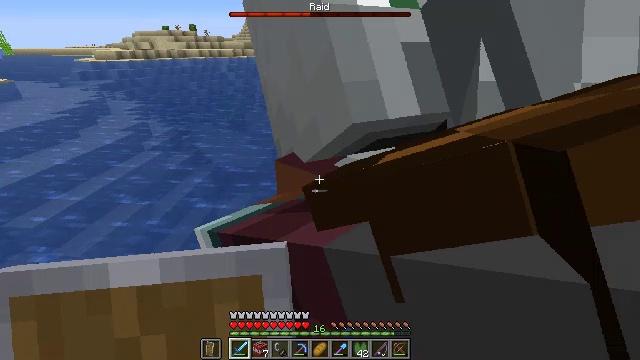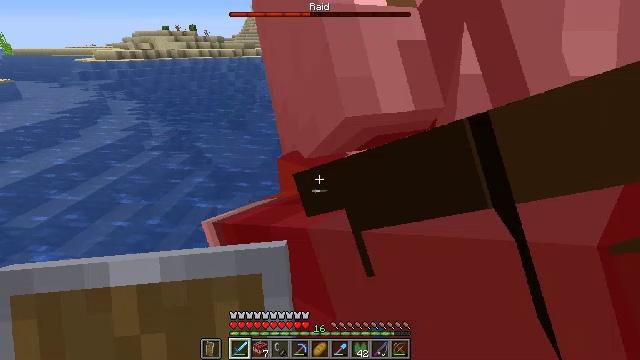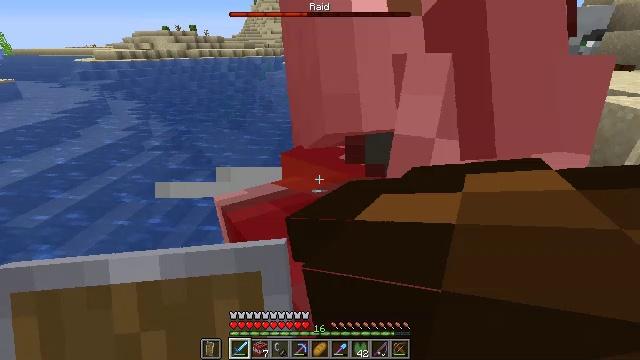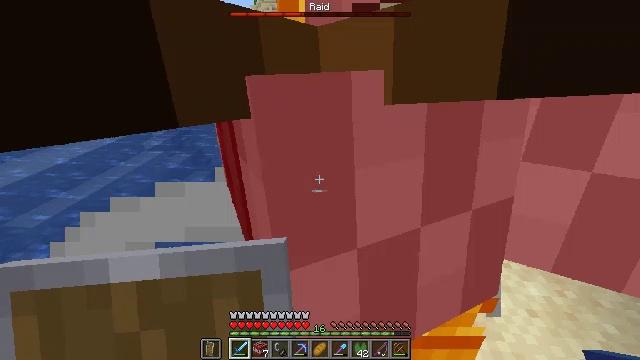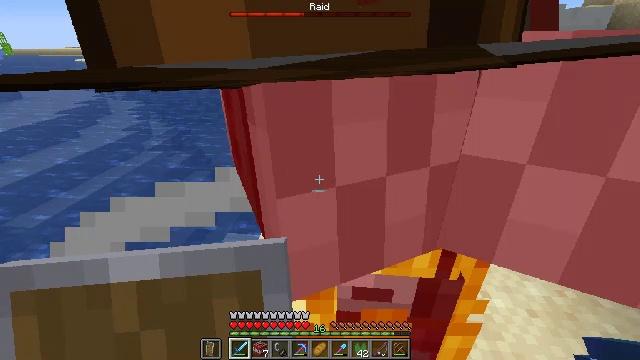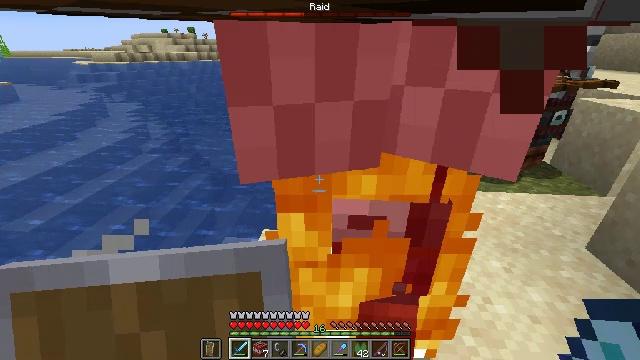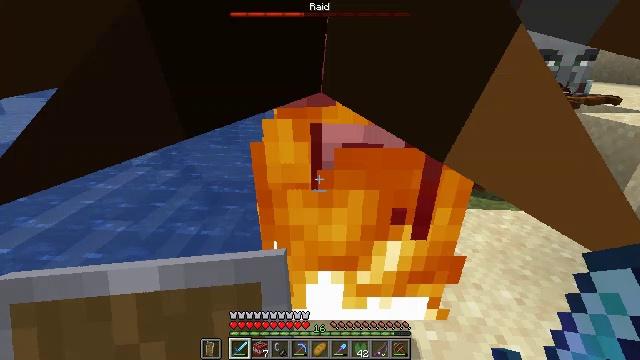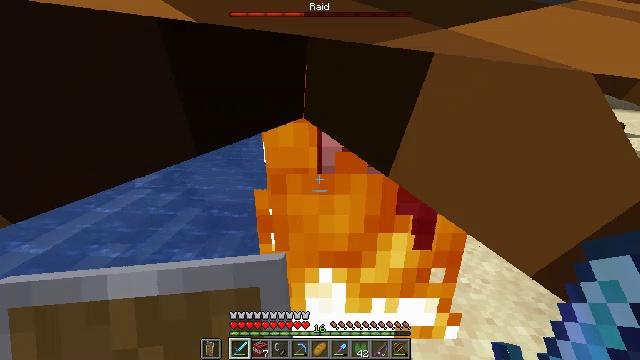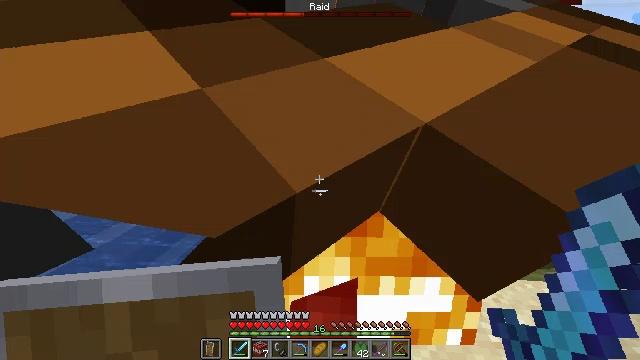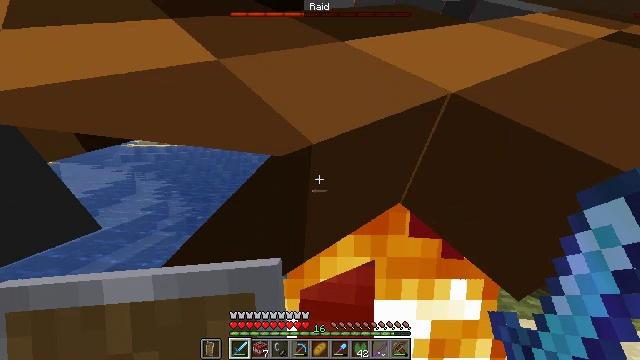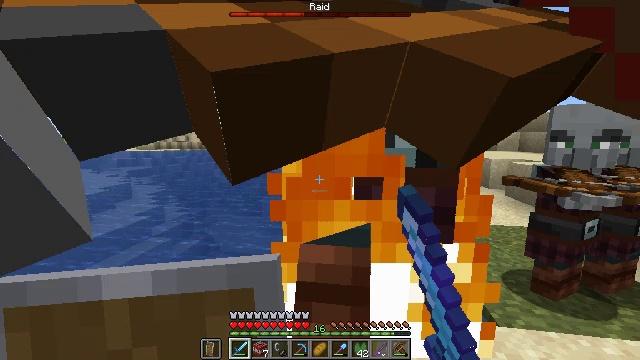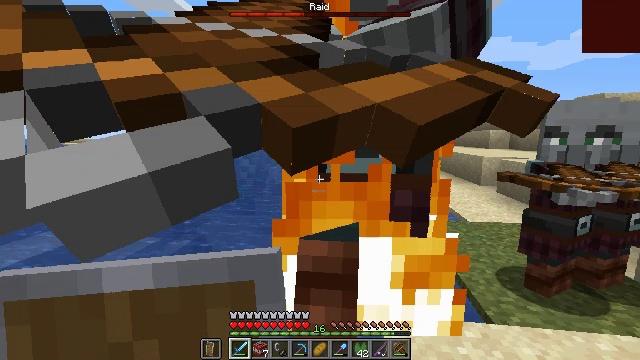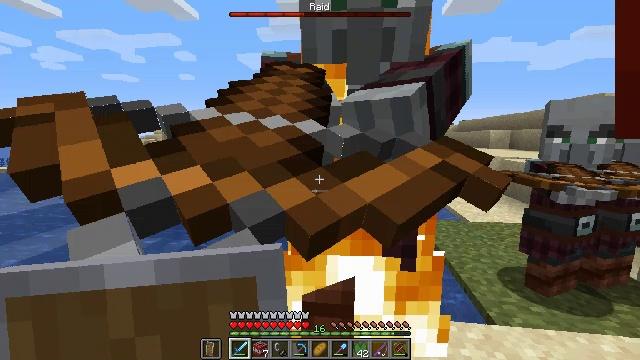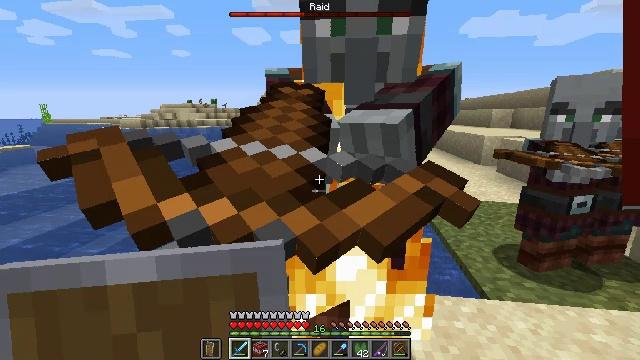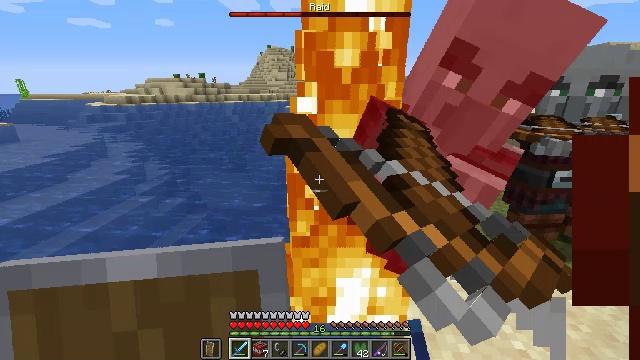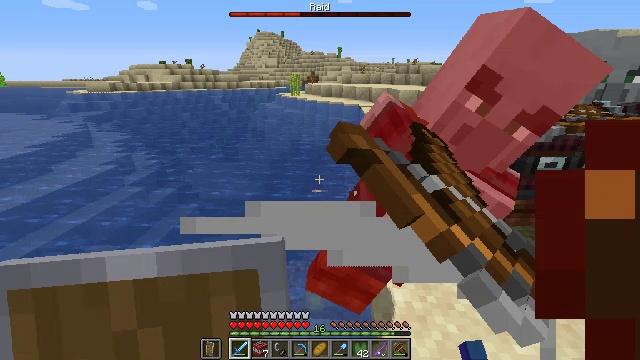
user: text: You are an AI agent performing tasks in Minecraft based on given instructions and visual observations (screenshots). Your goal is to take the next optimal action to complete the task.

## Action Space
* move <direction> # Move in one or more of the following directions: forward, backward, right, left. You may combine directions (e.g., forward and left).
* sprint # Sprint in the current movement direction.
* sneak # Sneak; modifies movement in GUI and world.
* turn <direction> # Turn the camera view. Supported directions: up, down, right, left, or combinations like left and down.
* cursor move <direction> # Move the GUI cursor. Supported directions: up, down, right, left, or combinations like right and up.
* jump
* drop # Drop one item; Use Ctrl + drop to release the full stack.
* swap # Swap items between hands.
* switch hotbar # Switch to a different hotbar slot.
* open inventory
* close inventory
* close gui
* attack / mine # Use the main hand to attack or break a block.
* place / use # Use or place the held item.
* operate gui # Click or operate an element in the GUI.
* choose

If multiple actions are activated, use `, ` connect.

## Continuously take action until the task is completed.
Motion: motion action
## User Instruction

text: Kill a pillager.
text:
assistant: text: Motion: no_op
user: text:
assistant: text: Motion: no_op
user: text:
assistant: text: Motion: no_op
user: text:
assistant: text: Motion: no_op
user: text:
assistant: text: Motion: move forward
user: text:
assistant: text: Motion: move forward, turn right and up
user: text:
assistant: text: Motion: move forward, turn up
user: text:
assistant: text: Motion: move forward, turn left and up
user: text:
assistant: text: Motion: turn left and up, attack / mine
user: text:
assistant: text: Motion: attack / mine
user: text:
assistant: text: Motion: turn right, attack / mine
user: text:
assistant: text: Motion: attack / mine
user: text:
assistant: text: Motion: turn down
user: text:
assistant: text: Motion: turn right and down
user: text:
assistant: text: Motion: turn right and down
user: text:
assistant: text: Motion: no_op
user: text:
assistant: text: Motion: no_op
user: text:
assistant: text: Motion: turn left and up
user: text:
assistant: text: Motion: turn up
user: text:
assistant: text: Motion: turn up, attack / mine
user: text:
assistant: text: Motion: turn right and up, attack / mine
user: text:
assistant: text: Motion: turn right and down, attack / mine
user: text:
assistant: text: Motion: turn right and down
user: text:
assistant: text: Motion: move forward, turn right
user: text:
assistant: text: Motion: move forward
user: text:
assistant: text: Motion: move forward
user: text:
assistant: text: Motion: move forward
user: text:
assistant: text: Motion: move forward
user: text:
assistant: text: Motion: move forward
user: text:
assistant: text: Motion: move forward